Question: I'm trying to render a circle at the center of a mapview. I'm also displaying the user's current location on the mapview, and setting the center of the map to there. These two are not lining up, though.
Here is where I set up my circle:
'''
[self.mapView setShowsUserLocation:YES];
CAShapeLayer *circle = [CAShapeLayer layer];
int radius = 50;
circle.path = [UIBezierPath bezierPathWithRoundedRect:CGRectMake(0, 0, 2.0*radius, 2.0*radius)
cornerRadius:radius].CGPath;
// Set position of the circle.
// We use the frame of the mapview subtracted by circle radius to determine the center
circle.position = CGPointMake(CGRectGetMidX(self.mapView.frame)-radius,
CGRectGetMidY(self.mapView.frame)-radius);
circle.fillColor = [[UIColor alloc] initWithRed:0.5 green:0.5 blue:0.6 alpha:0.3].CGColor;
circle.strokeColor = [UIColor blackColor].CGColor;
circle.lineWidth = 1;
// Add to parent layer
[self.mapView.layer addSublayer:circle];
// Add 'crosshair'
UIView *view = [[UIView alloc] init];
view.backgroundColor = [UIColor blackColor];
view.frame = CGRectMake(0, 0, 5, 5);
[self.mapView addSubview:view];
view.center = self.mapView.center;
'''
And in the didUpdateUserLocation delegate method I have:
'''
[self.mapView setCenterCoordinate:userLocation.coordinate];
'''
Here's what it looks like on the simulator.

I eventually want to allow the user to pan and select a region of the map, but now I'm not sure if my centercoordinate of the map is even coinciding with the center of my circle. Any help? Thanks!
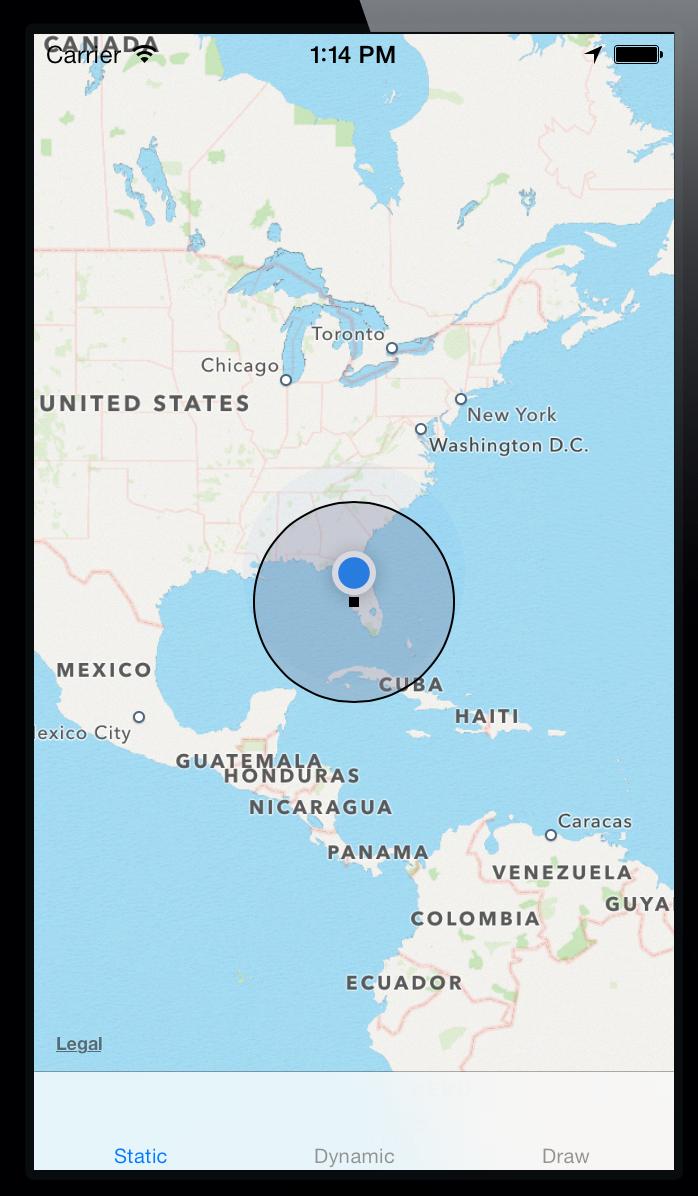
Answer: You may be running into the same bug I discovered recently. I have reported it to Apple and it was marked as a duplicate, so perhaps it'll be fixed in iOS 7.1.
<URL>